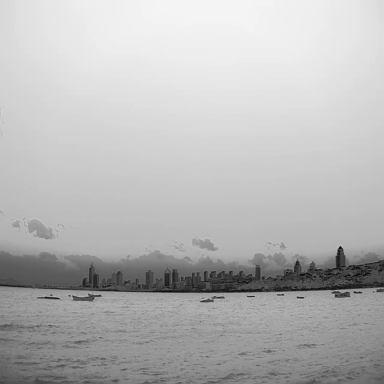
There are eight bulk_carriers in the infrared image.